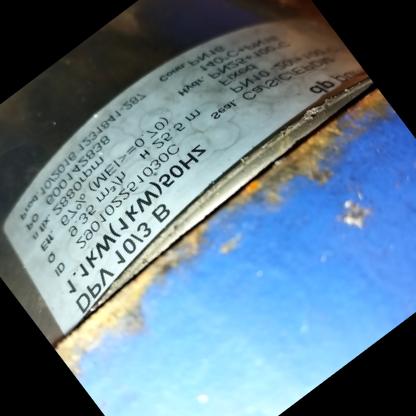
Klasa: tabliczka-znamionowa